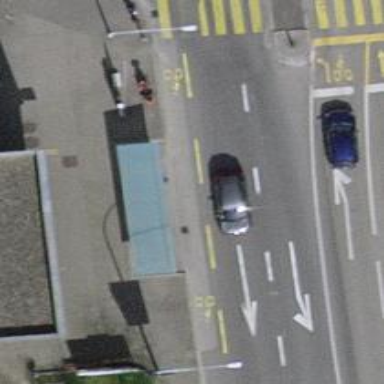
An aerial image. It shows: Bicycle parking area with stands on asphalt surface.